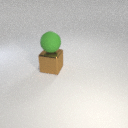
large green rubber sphere above large brown metal cube